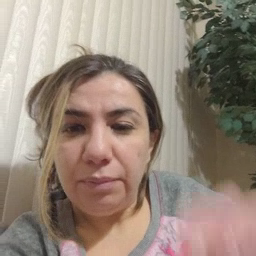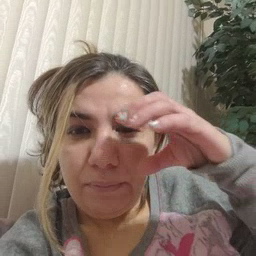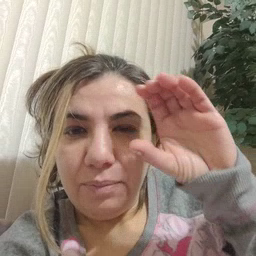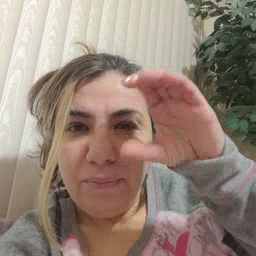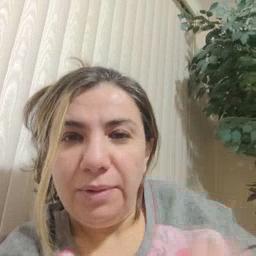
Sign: owl